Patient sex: F
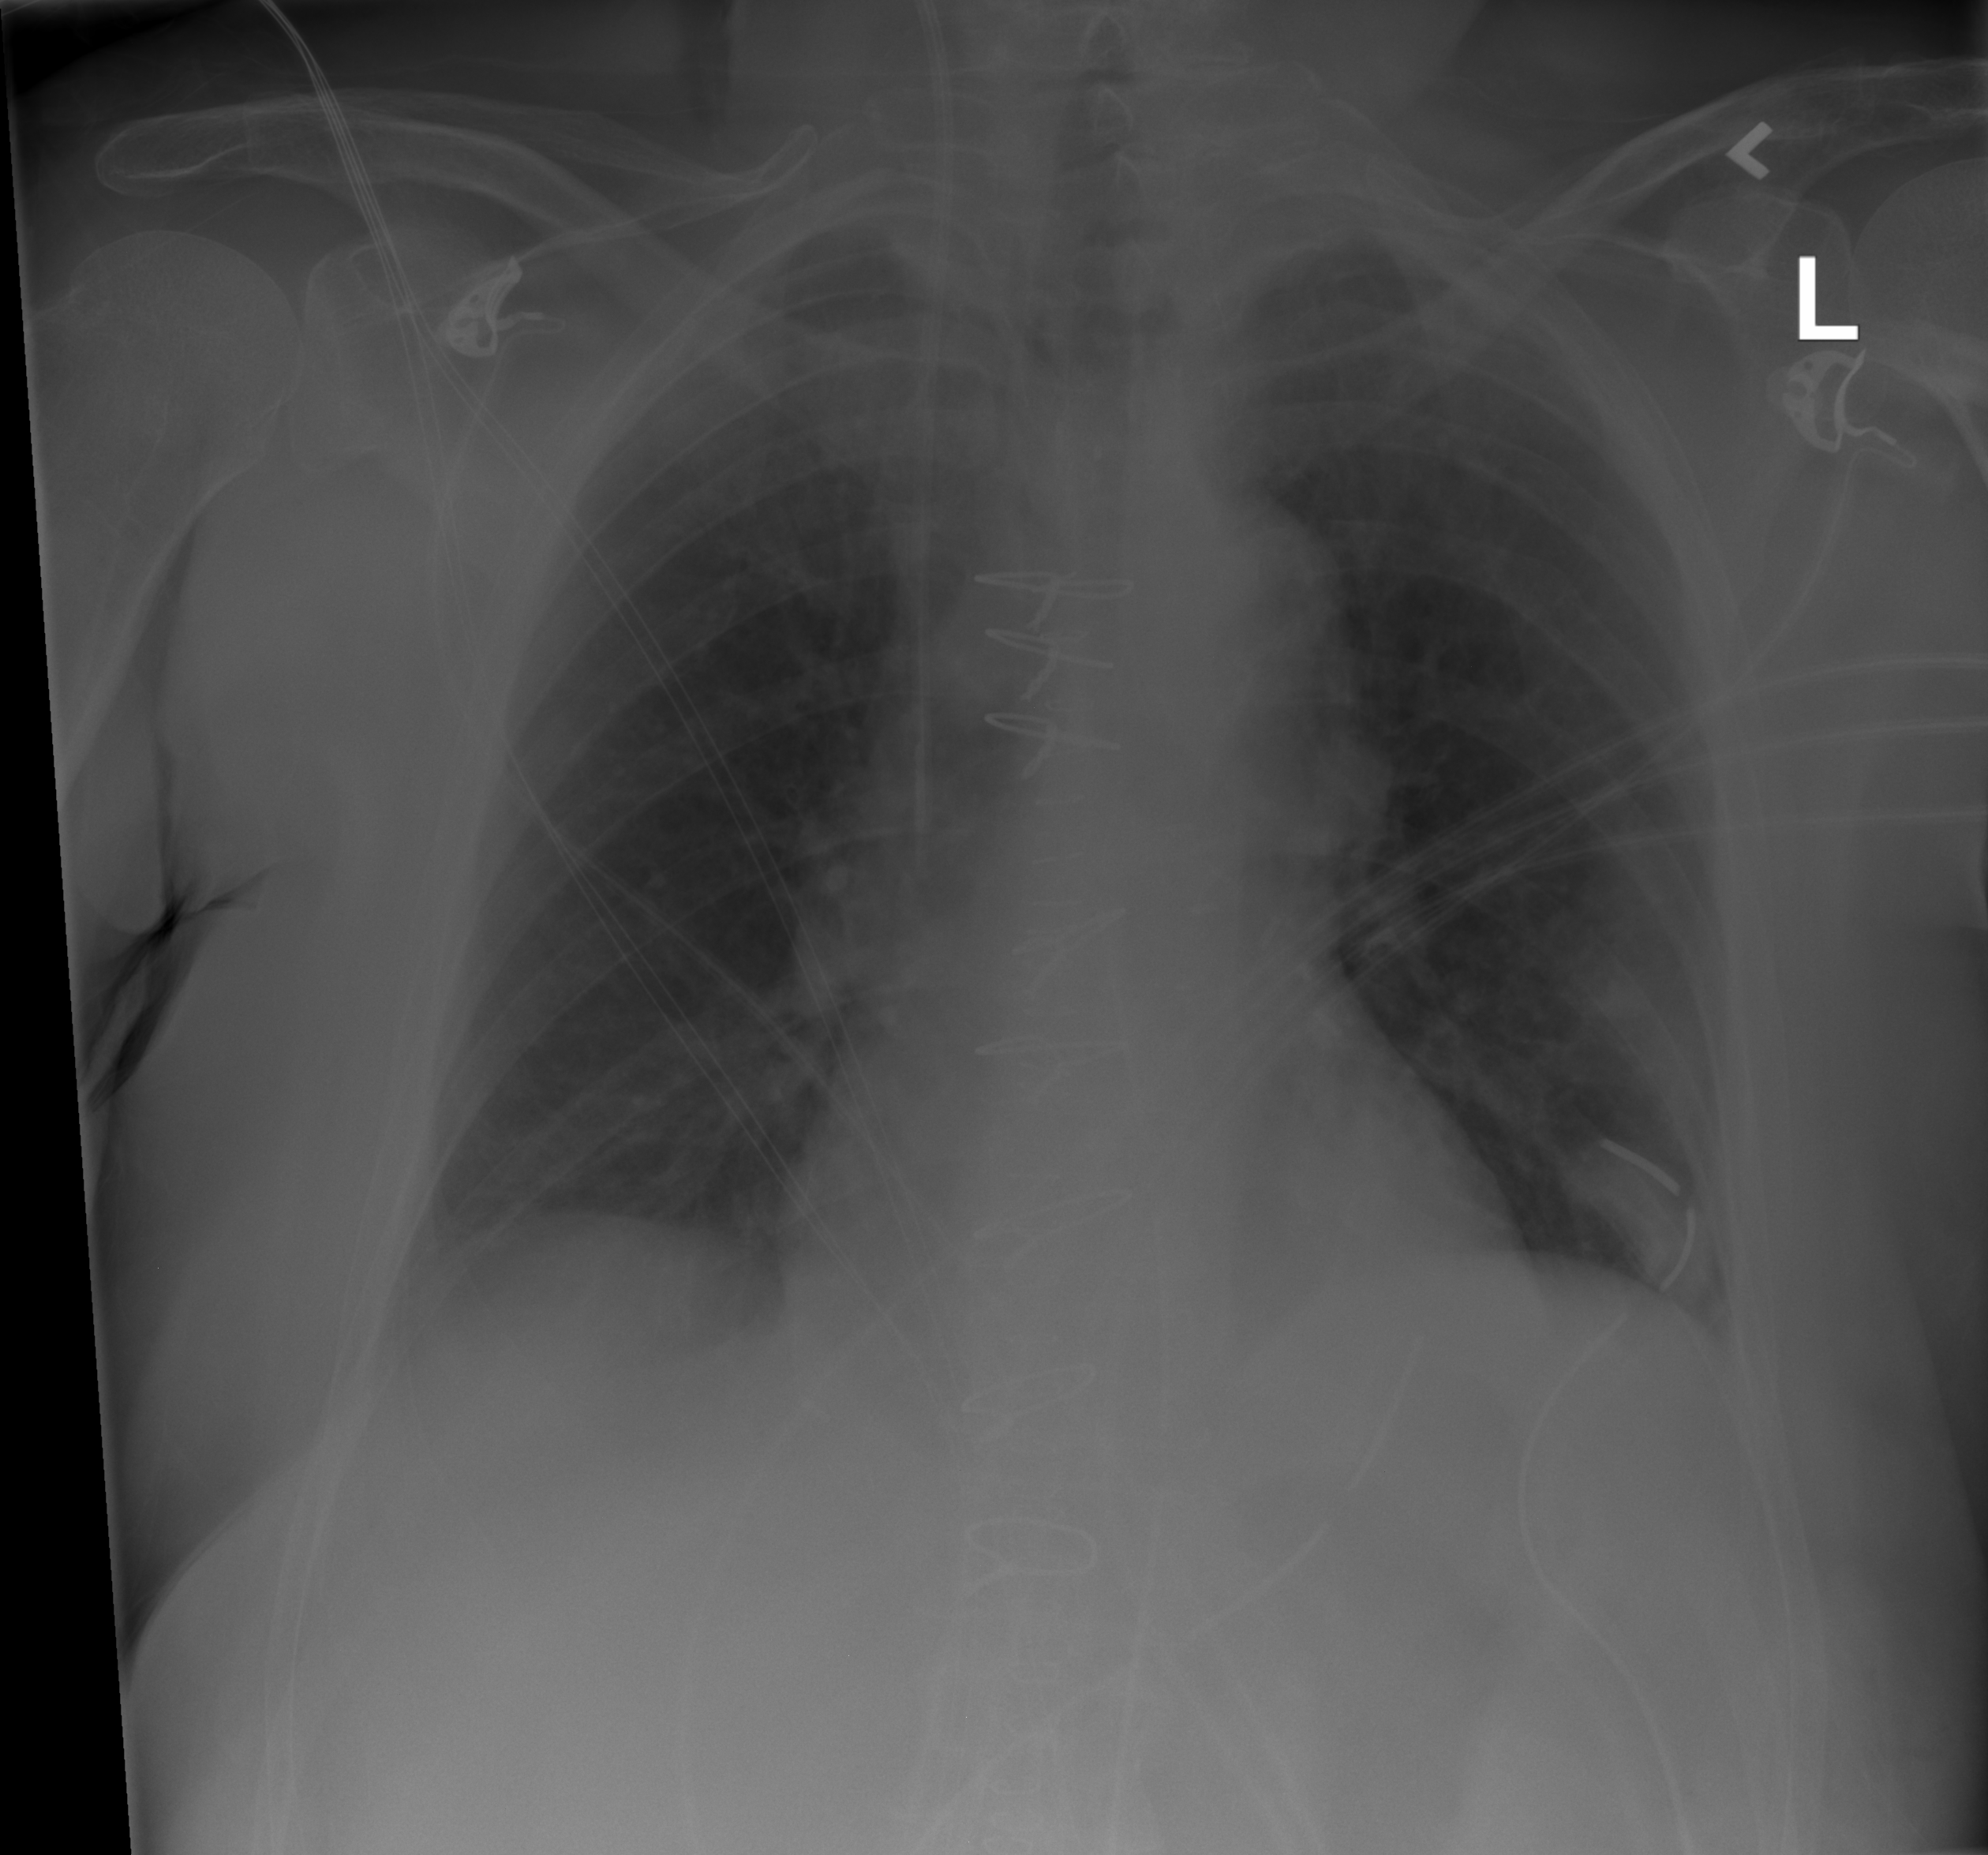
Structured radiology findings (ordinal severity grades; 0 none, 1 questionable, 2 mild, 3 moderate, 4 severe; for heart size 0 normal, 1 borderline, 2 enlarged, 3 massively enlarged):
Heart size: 0
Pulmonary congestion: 2
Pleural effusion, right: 0
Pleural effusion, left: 0
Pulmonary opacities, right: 0
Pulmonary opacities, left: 0
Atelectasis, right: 0
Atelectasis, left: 2